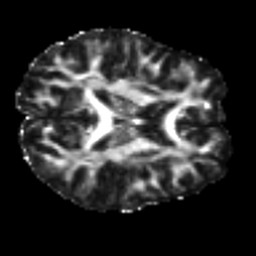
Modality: FA
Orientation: axial
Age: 25
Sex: female
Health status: healthy
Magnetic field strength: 3 T
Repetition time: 8.4 s
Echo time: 0.0926 s